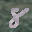
Label: 8